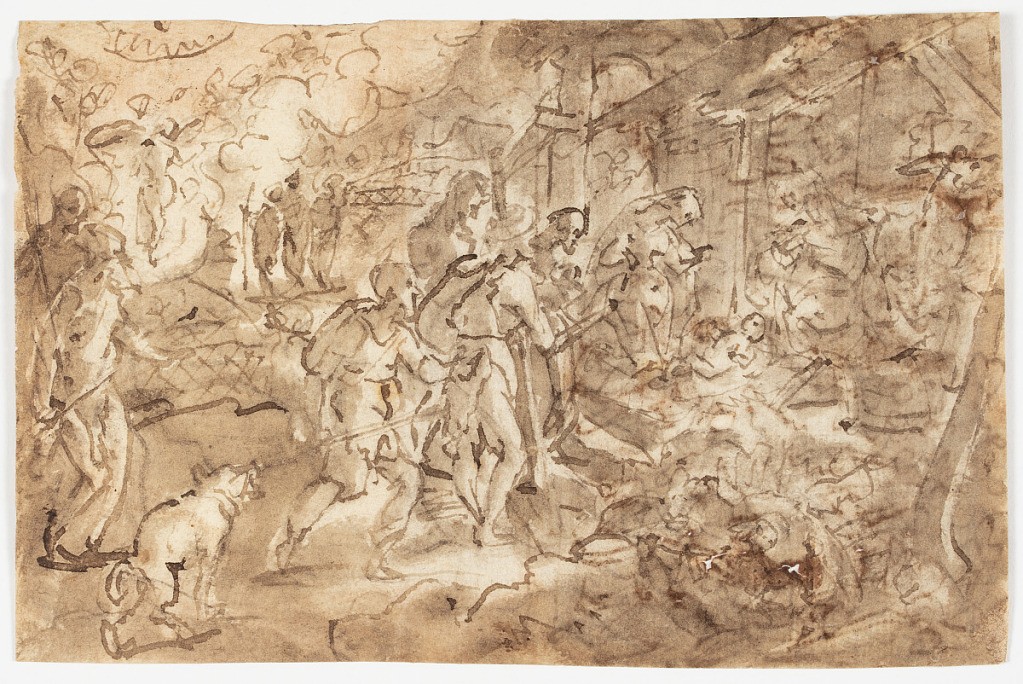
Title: Adoration of the Shepherds
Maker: Jan van der Straet, called Stradanus, Flemish, 1523–1605
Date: ca. 1585 – 1605
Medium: Recto: pen and brown ink, brush and brown and black washes over black chalk on laid paper Verso: Pen and brown ink, brush and brown and black washes on laid paper
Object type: Drawing
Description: Recto: Nighttime scene with an open structure at right, where the Virgin kneels, looking down at the Christ Child. A group of worshippers approach from the left. The angel appears in the background at left, announcing Christ's birth to the shepherds. The scene is lit by heavenly light from the sky at upper left and from the Christ child himself.
Verso: A statue of the god Mercury, with winged hat and caduceus, stands upon a pedestal in a densely wooded landscape. People surround, including two small male figures in the center foreground and other figures on horseback at left and at right. The lower half of the sheet is blank.